Field crop: tomato
Growth stage: 1
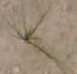
Species: cyperus